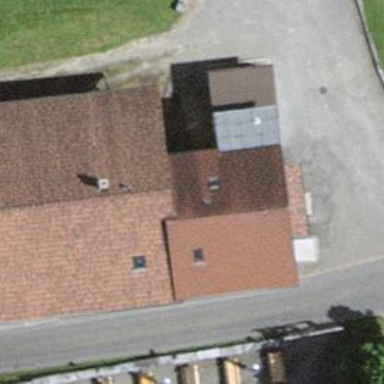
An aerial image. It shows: Restaurant.